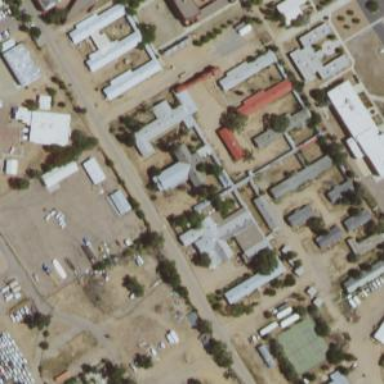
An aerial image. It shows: Historic military barracks.